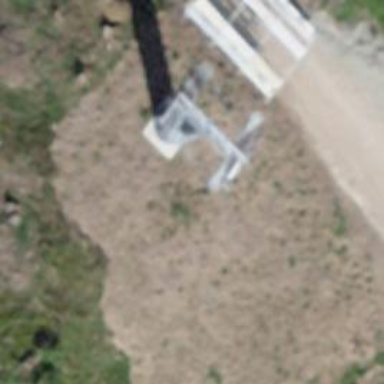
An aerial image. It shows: Pylon used for aerialway.